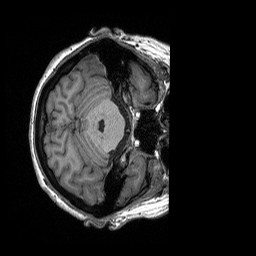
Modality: T1w
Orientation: axial
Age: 56
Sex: female
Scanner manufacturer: siemens
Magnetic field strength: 3 T
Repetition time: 2.4 s
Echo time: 0.00226 s